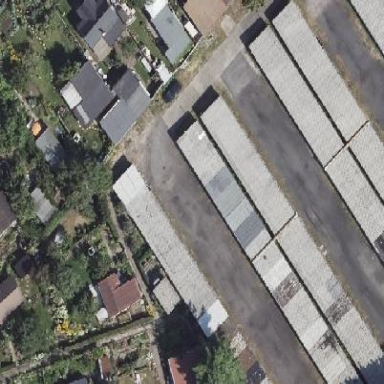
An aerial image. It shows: Group of garages.